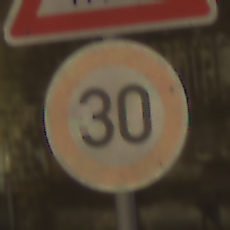
Verkehrszeichen: Geschwindigkeit30
Zusatzzeichen oben: ViehtriebLinks
Umgebung: Outdoor, Urban
Tageszeit: Night
Wetter: PartlyCloudy
Licht: Artificial
Jahreszeit: NotSpecified
Kontrast: HighContrast